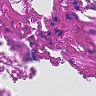
Metastatic tissue present: no